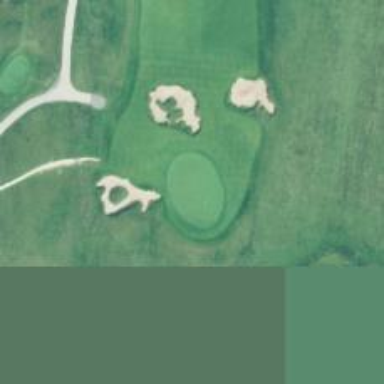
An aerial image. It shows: Golf hole.